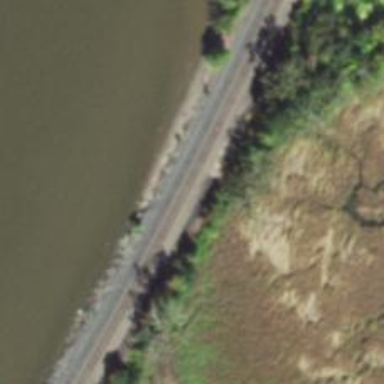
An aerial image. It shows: Railway line on embankment.